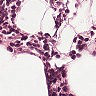
Metastatic tissue present: no